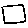
Label: square